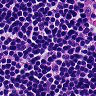
Metastatic tissue present: no